Field crop: maize
Growth stage: 2
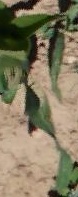
Species: maize